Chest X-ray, PA view. Patient: 72 years old, sex F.
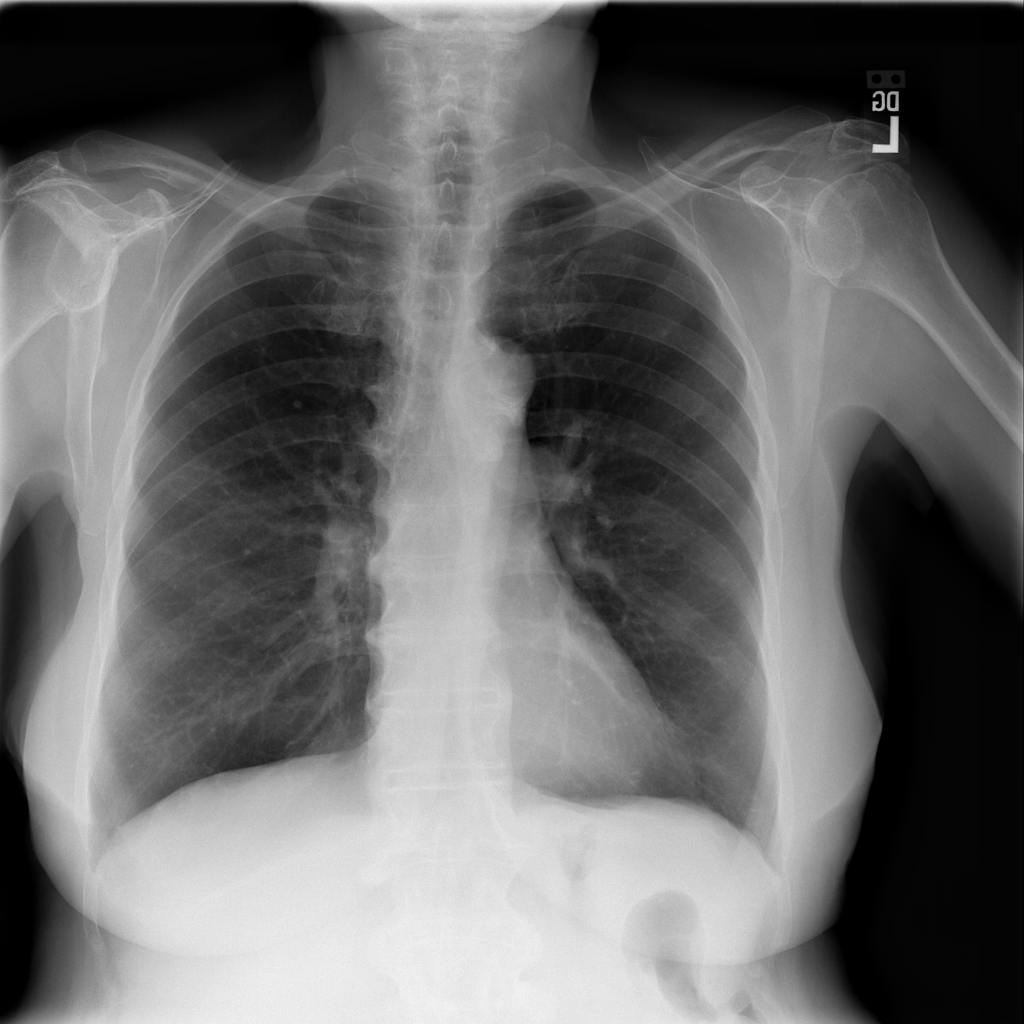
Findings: No Finding